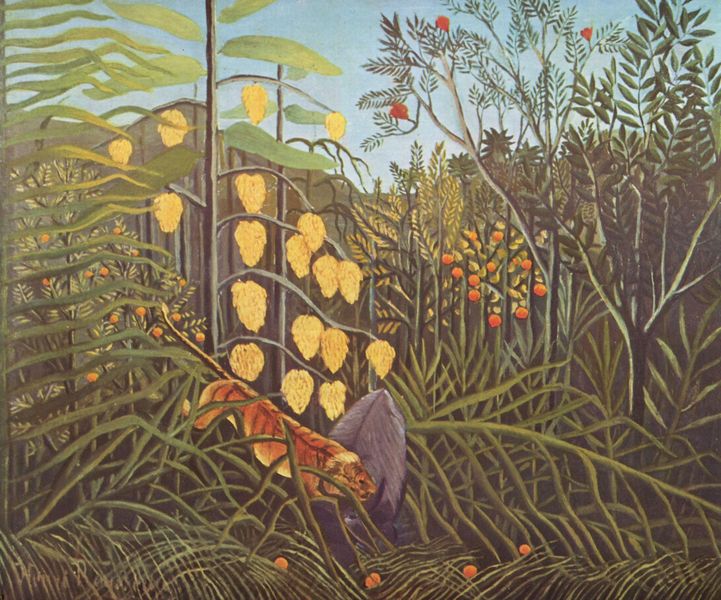
Titel: Kampf zwischen Tiger und Büffel
Künstler: Henri Rousseau
Standort: Sankt Petersburg
Institution: Eremitage
Schlagwörter: baum, berg, blau, blätter, himmel, kampf, laub, bäume, gelb, grün, landschaft, zola, äste, blumen, bunt, frankreich, grau, holz, orange, ölbild, blüten, gras, rot, tier, tiere, wiese, zaun, malerei, naive malerei, symbolismus, stein, baumstamm, erde, gräser, halme, natur, stamm, strauch, busch, sträucher, boden, futter, blatt, pflanzen, wald, affe, früchte, garten, mais, schwanz, sprung, orangen, äpfel, sommer, laufen, abstrakt, berge, gebirge, modern, lila, violett, vegetation, naiv, streifen, farn, bretter, flieder, rousseau, paradies, linear, beeren, bälle, flora, jagd, wurzeln, beute, gaugin, dickicht, blattwerk, urwald, löwe, opfer, beere, ähren, banane, falle, leopard, frücht, elefant, gefiedert, vertikalen, farne, naive kunst, tiger, dschungel, regenwald, gorilla, henri rousseau, apfelsinen, jungel, zöllner, kunstwerk, simbolismus, tropisch, tropen, bananen, bäumee, renoire, uwald, fgell, robegauguin